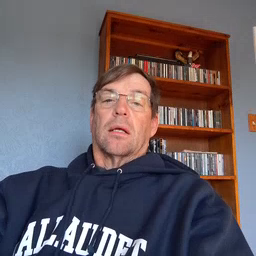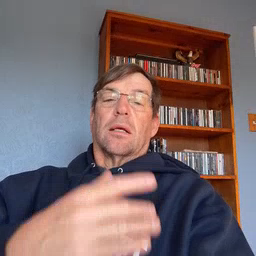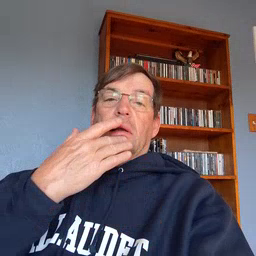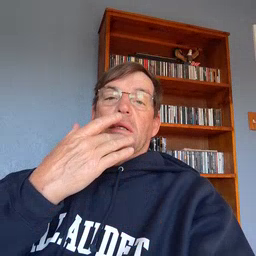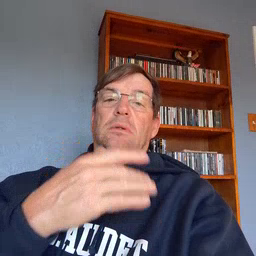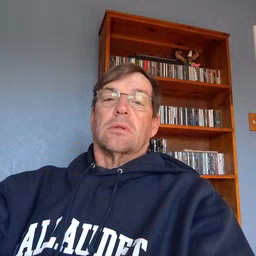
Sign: taste